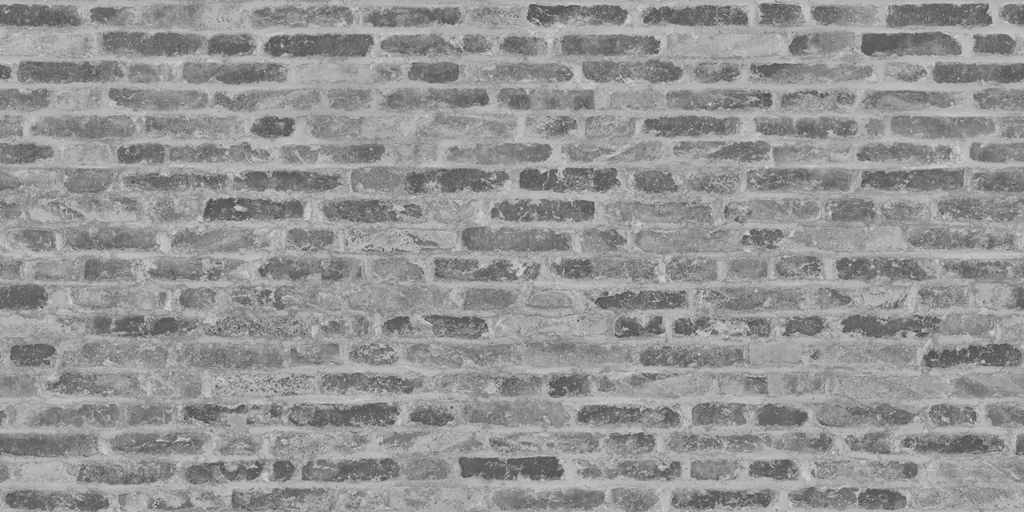
Texture map type: Roughness